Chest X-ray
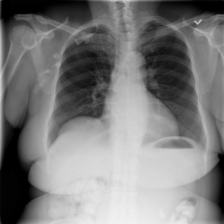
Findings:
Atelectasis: negative
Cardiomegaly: negative
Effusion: negative
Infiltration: positive
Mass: negative
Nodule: negative
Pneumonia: negative
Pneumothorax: negative
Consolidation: negative
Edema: negative
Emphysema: negative
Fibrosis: negative
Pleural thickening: negative
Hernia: negative